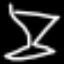
Label: hourglass